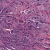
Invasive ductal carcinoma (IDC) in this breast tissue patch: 1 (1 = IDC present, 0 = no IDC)